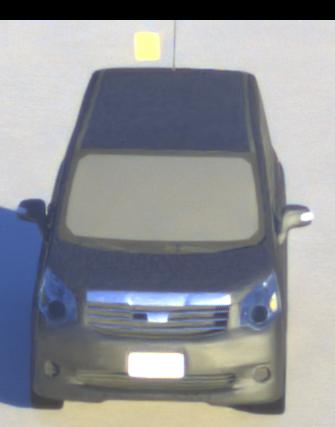
Make: Toyota
Model: Noah
Detailed model: Voxy R70G
Model produced from: 2007
Model produced until: 2013
Doors: 5
Color: gray
Road condition: dry road
Daytime: sunrise or sunset
Contrast: medium contrast